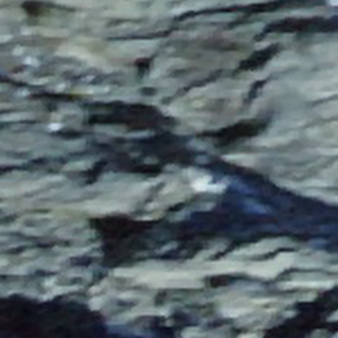
Label: other